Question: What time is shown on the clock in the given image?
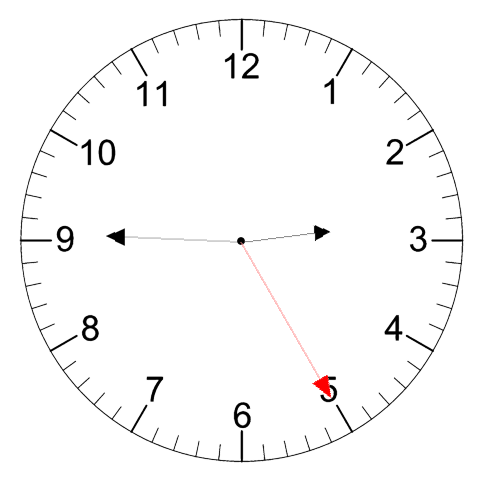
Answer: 02:45:25